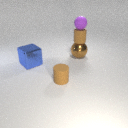
large brown metal sphere below small purple rubber sphere